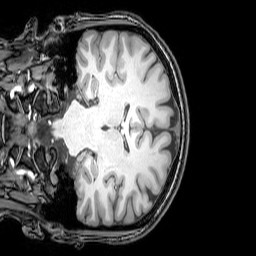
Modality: T1w
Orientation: coronal
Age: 24
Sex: female
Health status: healthy
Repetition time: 0.081 s
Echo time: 0.037 s